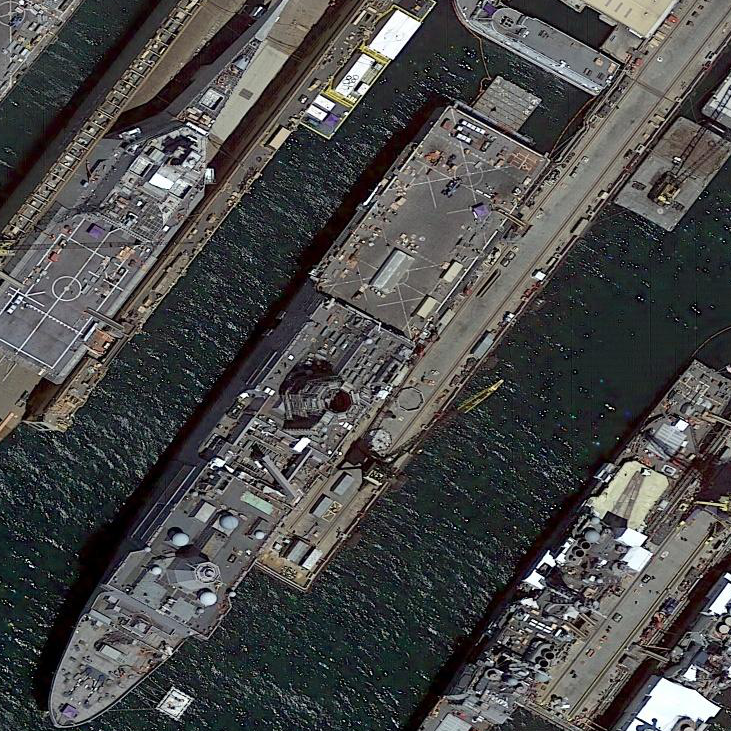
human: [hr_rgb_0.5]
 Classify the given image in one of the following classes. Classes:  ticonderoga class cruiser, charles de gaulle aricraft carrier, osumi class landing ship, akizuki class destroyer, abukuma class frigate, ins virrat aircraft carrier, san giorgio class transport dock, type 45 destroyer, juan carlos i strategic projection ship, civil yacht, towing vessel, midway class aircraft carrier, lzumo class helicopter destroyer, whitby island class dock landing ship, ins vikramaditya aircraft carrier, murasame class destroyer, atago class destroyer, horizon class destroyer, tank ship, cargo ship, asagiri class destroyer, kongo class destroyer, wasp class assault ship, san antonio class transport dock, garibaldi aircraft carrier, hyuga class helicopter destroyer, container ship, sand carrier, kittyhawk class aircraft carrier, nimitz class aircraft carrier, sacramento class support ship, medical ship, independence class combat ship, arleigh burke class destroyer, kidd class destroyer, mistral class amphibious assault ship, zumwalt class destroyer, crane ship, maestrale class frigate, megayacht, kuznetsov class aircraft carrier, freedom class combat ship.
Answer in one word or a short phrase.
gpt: San Antonio class transport dock